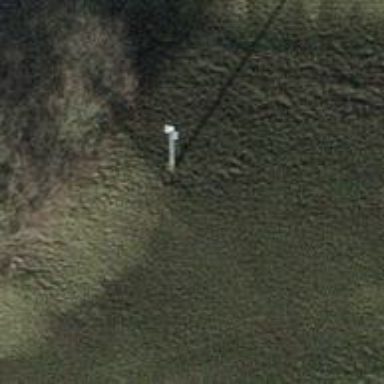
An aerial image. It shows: Power pole.